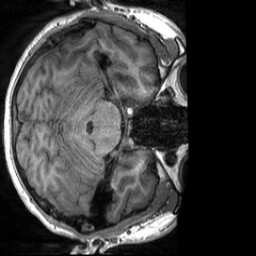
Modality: T1w
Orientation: axial
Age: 22
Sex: male
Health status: healthy
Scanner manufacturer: siemens
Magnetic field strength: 3 T
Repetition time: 2 s
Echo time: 0.00232 s